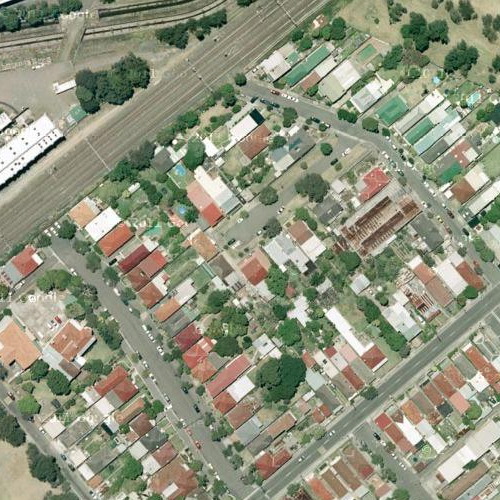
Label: sydney